Question: Even after scaling the IPhone 6 plus simulator to 50% (No option to scale less than this), the size is still big to work with it.
How can i scale down it to 25% or less ?

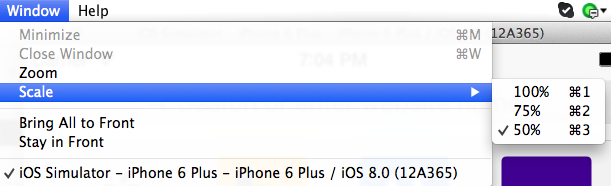
Answer: Run this in a terminal:
> defaults write ~/Library/Preferences/com.apple.iphonesimulator SimulatorWindowLastScale "0.4"
You may vary "0.4" to your liking. Then, in simulator, hardware-> devices-> iphone 6 plus.